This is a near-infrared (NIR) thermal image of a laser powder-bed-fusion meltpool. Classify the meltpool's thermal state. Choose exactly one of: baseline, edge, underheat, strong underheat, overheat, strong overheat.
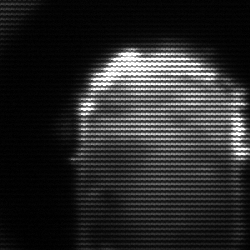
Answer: baseline